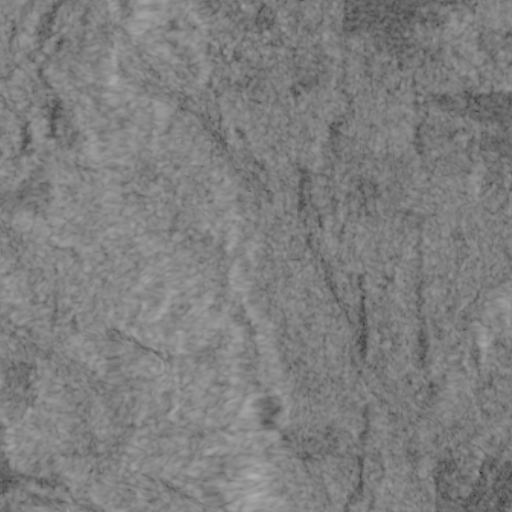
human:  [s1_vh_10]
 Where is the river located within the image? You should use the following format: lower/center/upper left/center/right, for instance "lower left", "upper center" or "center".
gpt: The river is located in the lower left of the image.
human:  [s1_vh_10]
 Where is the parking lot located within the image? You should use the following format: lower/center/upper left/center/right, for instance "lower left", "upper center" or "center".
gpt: There is no parking lot in the image.

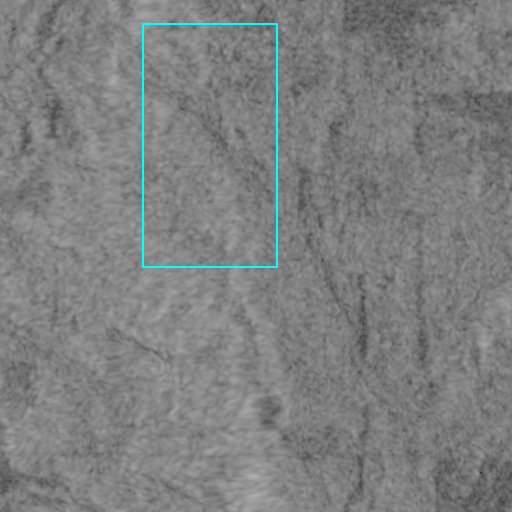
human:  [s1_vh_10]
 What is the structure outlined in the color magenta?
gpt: There is no magenta outline.
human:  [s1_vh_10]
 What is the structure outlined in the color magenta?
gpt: There is no structure outlined in magenta.